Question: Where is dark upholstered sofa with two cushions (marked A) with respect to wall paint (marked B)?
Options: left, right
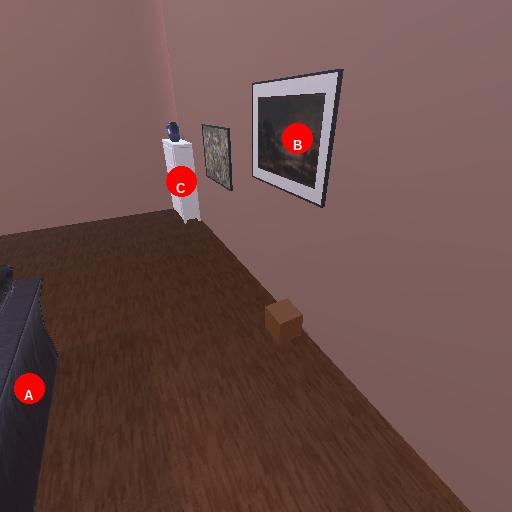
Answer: left